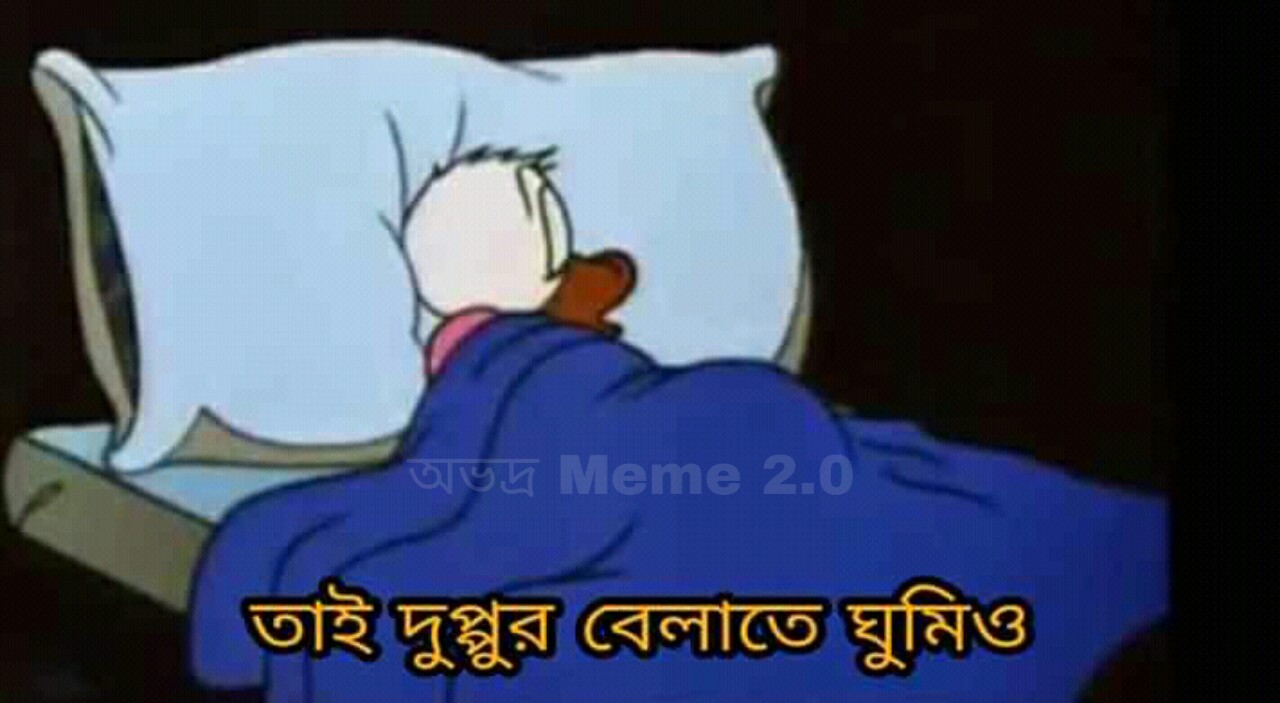
Text: তাই দুপুর বেলাতে ঘুমিও
Label: Non Hate